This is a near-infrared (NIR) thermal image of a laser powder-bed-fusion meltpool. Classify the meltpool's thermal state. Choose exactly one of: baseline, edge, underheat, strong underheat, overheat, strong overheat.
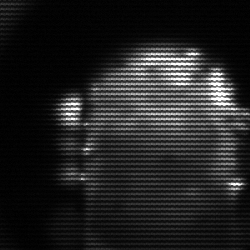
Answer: baseline